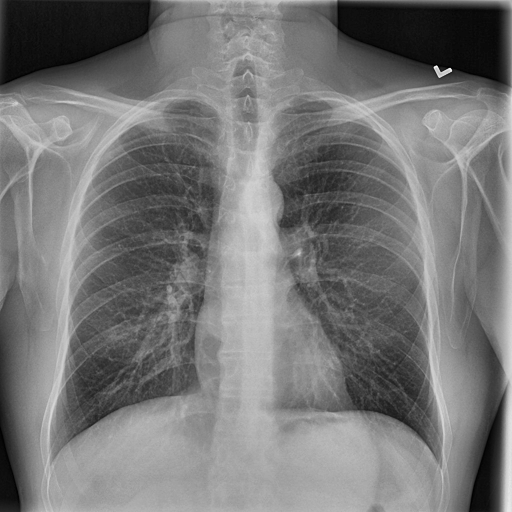
Finding: NORMAL